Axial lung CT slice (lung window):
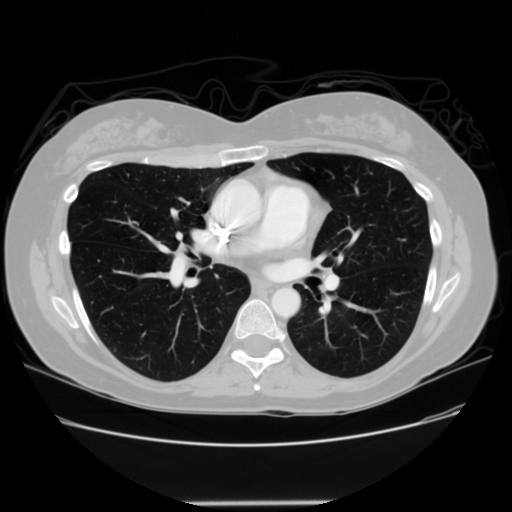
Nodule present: no